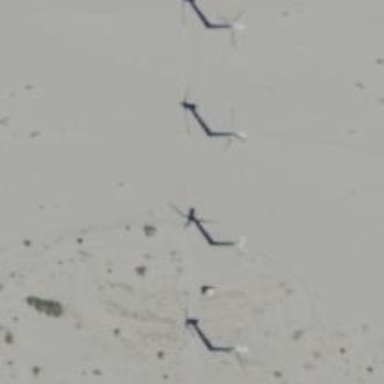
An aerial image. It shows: Horizontal axis wind turbine generating power from wind energy.